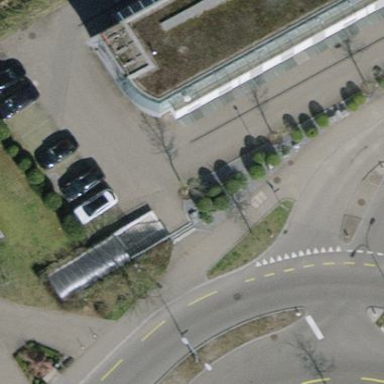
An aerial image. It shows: Street-side parking area.